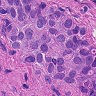
Metastatic tissue present: yes